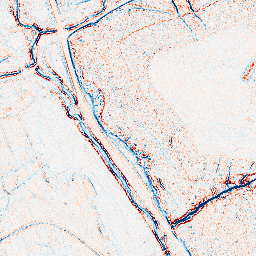
Category: edge_preserving
Decomposition family: bilateral
Decomposition parameters: d: 5
sigma_color: 150
sigma_space: 50
Upsampling method: bspline
Upsampling parameters: scale: 4
Upsampling scale: 4